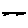
Label: line